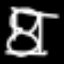
Label: hourglass